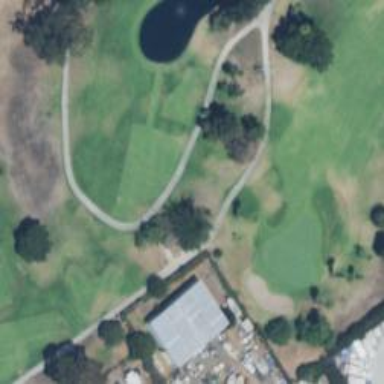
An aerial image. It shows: Service road used as golf cart path.